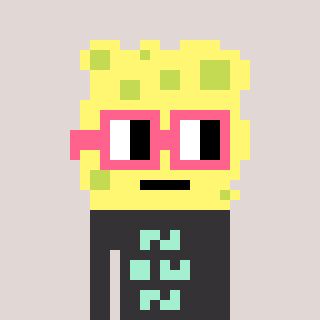
a pixel art character with square pink glasses, a sponge-shaped head and a grayscale-colored body on a warm background